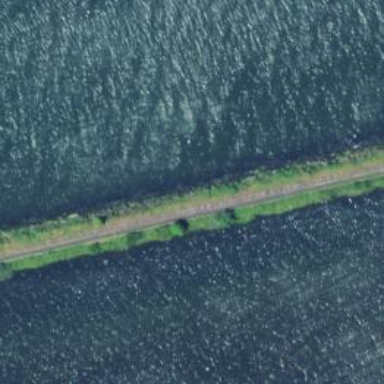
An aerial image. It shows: Abandoned railway.